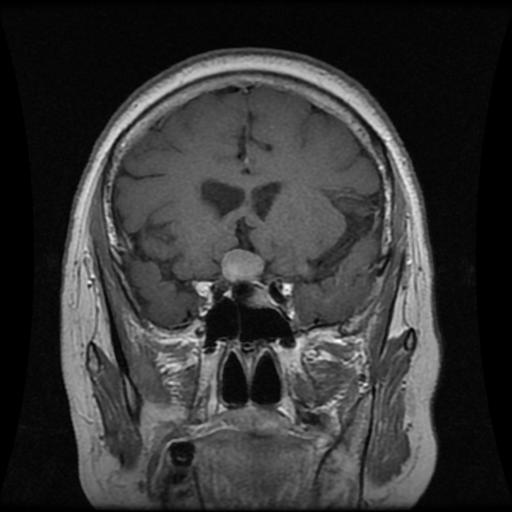
Label: pituitary